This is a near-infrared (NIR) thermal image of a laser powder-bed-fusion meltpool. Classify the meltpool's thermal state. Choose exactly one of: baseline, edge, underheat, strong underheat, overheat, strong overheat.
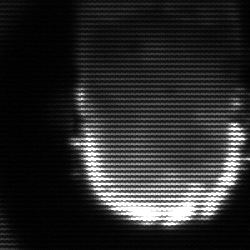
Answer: baseline